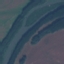
Land use / land cover class: River